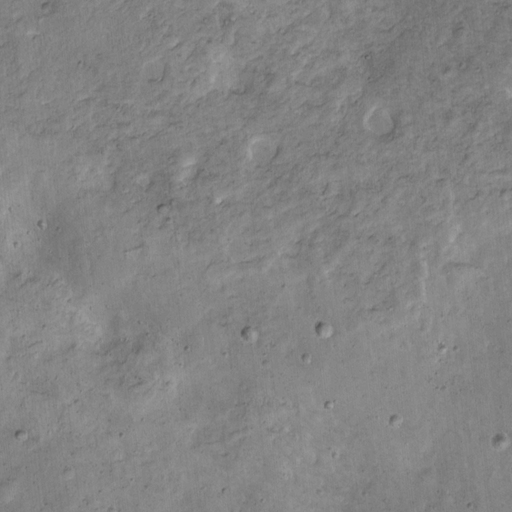
Classes present: Background, Cone